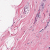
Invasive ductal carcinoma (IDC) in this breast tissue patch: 0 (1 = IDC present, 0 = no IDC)